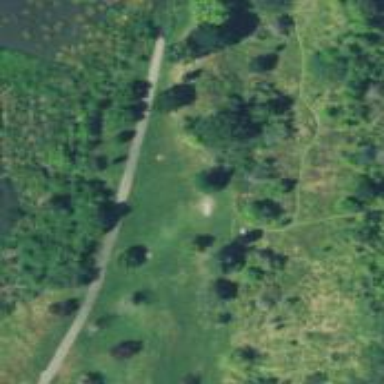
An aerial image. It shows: Disc golf basket.